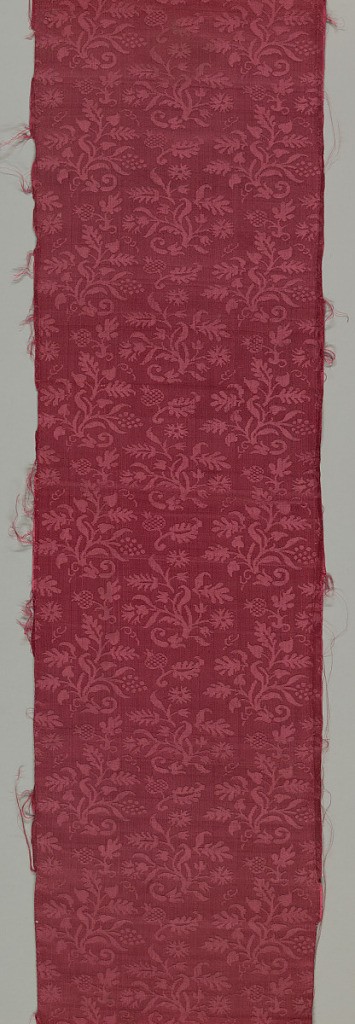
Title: Fragment of panel
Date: early 18th century
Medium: silk Technique: 5-harness satin damask
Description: Fragment of small panel, pieced, of red silk damask.  Small pattern of flower clusters in all-over asymmetrical design.  One selvage present.